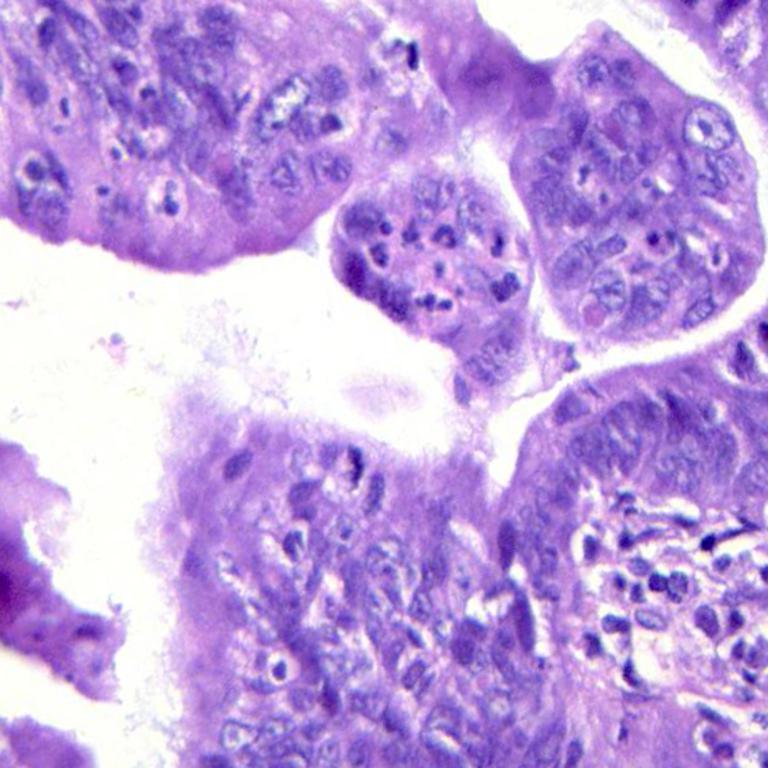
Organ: colon
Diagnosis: adenocarcinomas